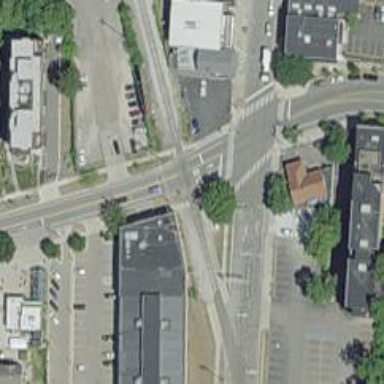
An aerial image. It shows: Footway road with traffic lights at the crossing.